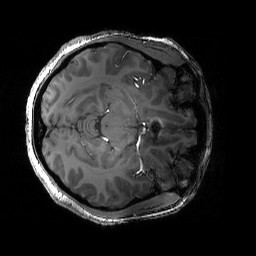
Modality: T1w
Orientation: axial
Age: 24
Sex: female
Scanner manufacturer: siemens
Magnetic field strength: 6.98 T
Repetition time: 3 s
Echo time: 0.00388 s